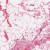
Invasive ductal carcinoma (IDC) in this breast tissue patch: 0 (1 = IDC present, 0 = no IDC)